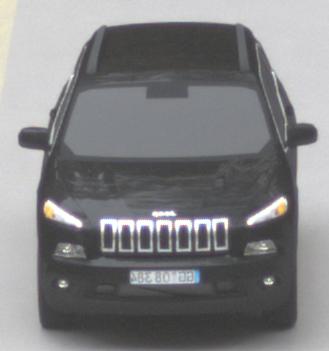
Make: Jeep
Model: Cherokee 3.2 V6 Pentastar
Detailed model: Cherokee (KL)
Model produced from: 2014/07
Model produced until: 2015/07
Doors: 5
Color: black
Road condition: wet road
Daytime: morning or afternoon
Contrast: low contrast